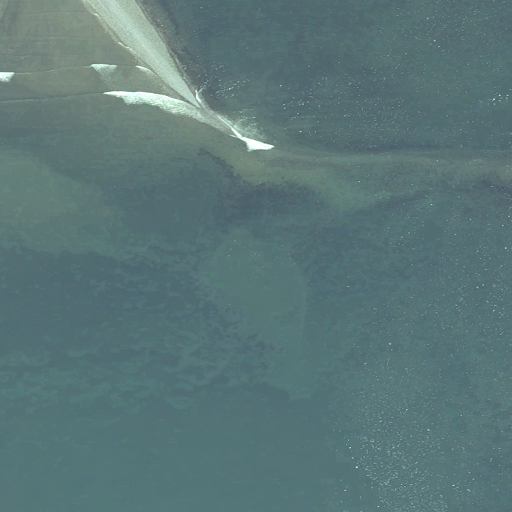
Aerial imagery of bar in Maine named Starboard Island Bar containing open water, medium intensity development, and herbaceous wetlands